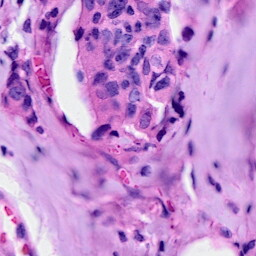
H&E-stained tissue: Breast